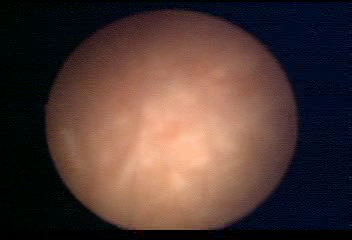
Modality: WLC
Class: Normal mucosa
Bladder cancer association: No